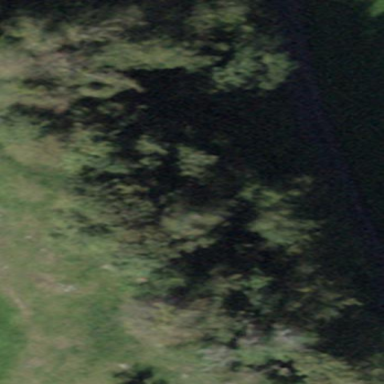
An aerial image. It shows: Forest area.